Interaction volume radius: 10 \u00c5
Interaction volume height: 10 \u00c5
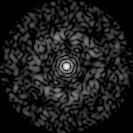
Disorder parameter: 0.8241